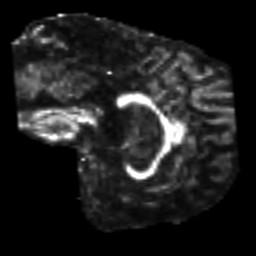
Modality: FA
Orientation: sagittal
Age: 80
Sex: female
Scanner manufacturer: siemens
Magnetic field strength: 3 T
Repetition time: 7.3 s
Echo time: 0.087 s